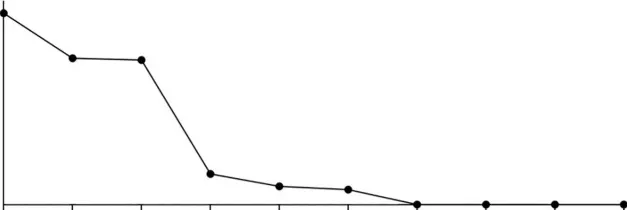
Changes in serum AFP level during clinical treatment (October 2, 2022 for pre-treatment and November 3, 2022 and beyond for post-treatment).
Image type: chart (chart)